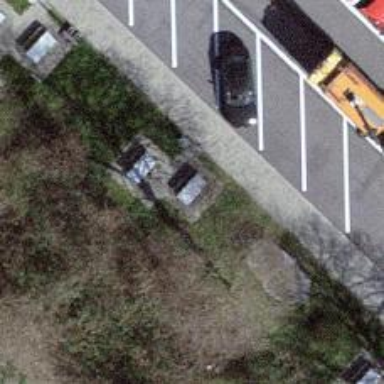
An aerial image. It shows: Picnic table located in leisure land area.